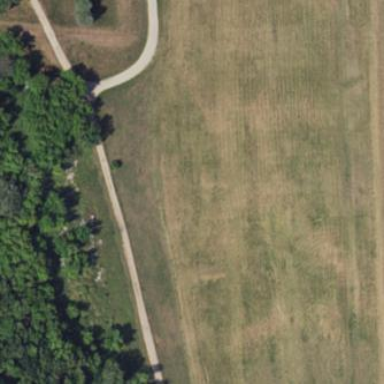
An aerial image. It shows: Grassy area used as driving range for golf.